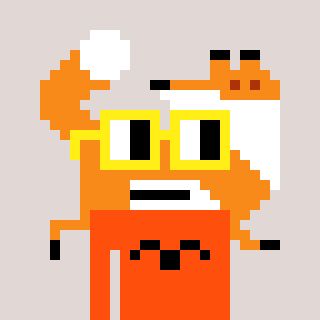
a pixel art character with square yellow glasses, a fox-shaped head and a orange-colored body on a warm background